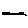
Label: line